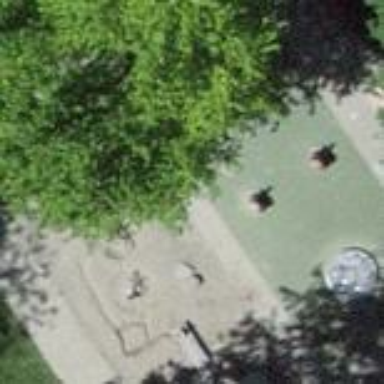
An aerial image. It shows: Playground area for leisure land.